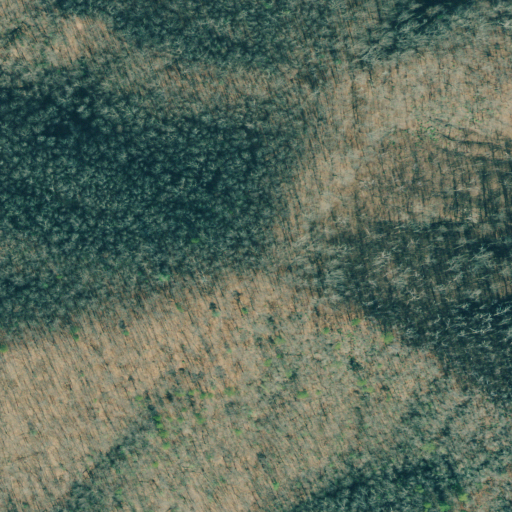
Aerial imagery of mountain in Georgia named Chestnut Knob containing deciduous forest, mixed forest, shrub, and grassland